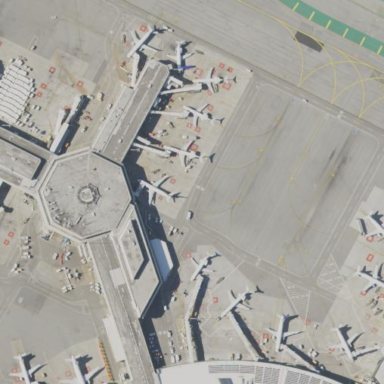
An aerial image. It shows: Apron at the airport.